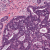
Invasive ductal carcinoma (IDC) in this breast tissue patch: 0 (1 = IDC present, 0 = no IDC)